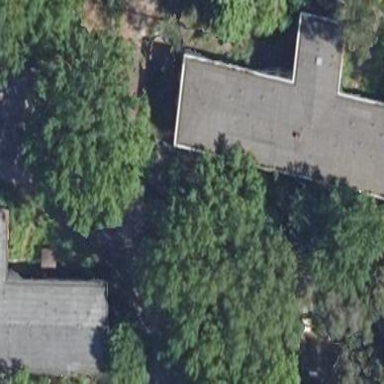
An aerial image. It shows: View of apartment building.